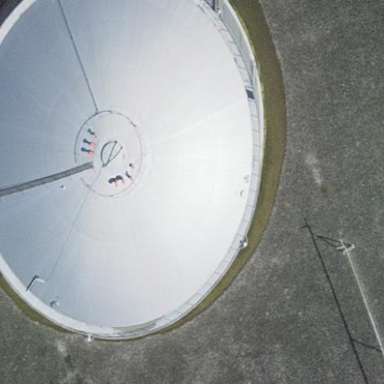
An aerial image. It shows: Building with storage tank.